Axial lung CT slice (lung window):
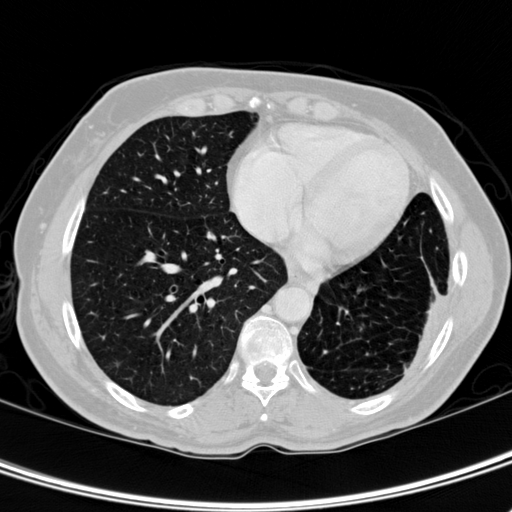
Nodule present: no